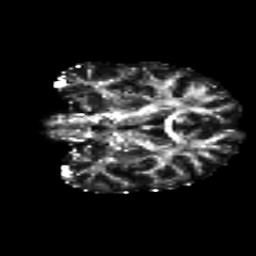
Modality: FA
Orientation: coronal
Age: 27
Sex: female
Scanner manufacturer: siemens
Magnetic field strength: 3 T
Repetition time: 8.8 s
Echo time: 0.085 s